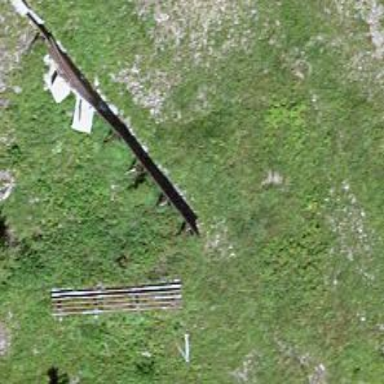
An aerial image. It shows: Structure built for avalanche protection.